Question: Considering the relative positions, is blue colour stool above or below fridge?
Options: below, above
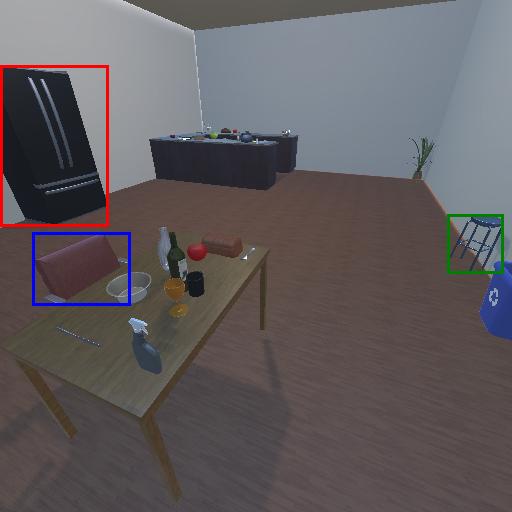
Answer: below